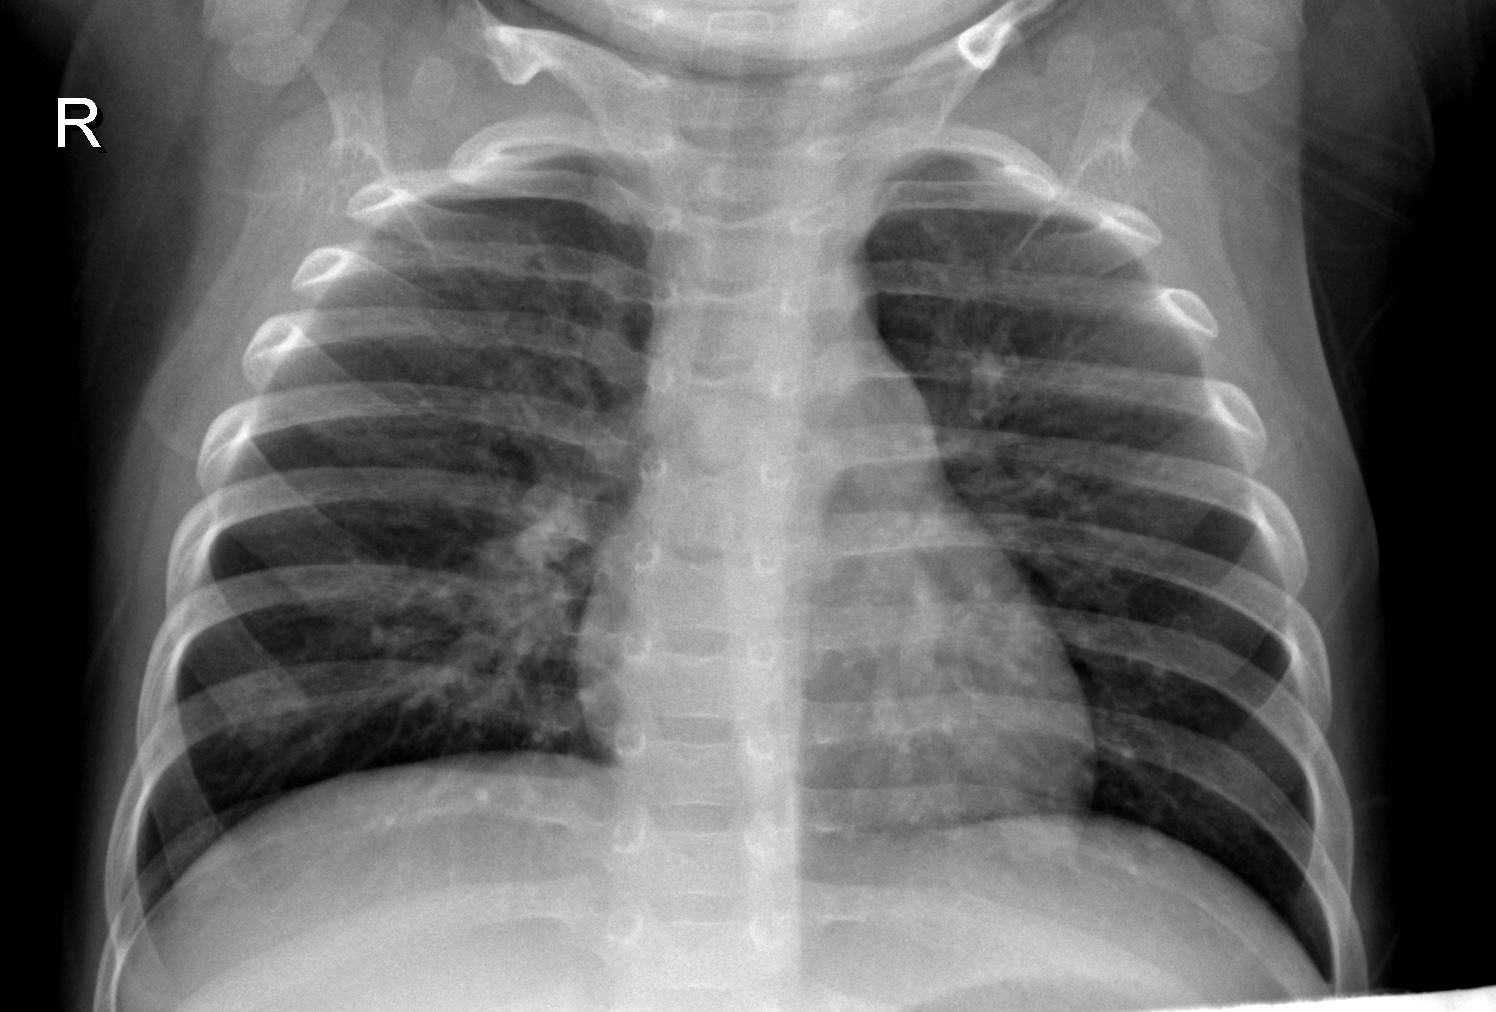
Diagnosis: NORMAL